Interaction volume radius: 5 \u00c5
Interaction volume height: 30 \u00c5
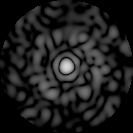
Disorder parameter: 0.8801